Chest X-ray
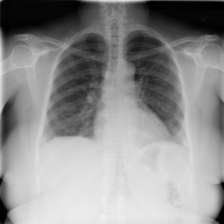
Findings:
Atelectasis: negative
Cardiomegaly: negative
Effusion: negative
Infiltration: negative
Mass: negative
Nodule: negative
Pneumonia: negative
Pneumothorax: negative
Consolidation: negative
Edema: negative
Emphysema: negative
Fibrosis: negative
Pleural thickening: negative
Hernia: negative